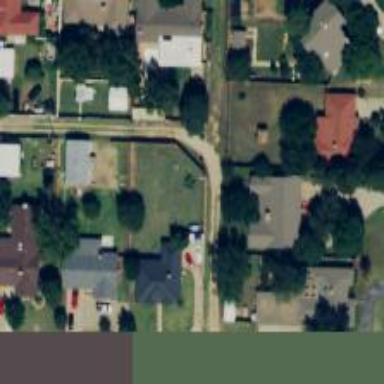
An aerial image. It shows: Alley classified as service road.